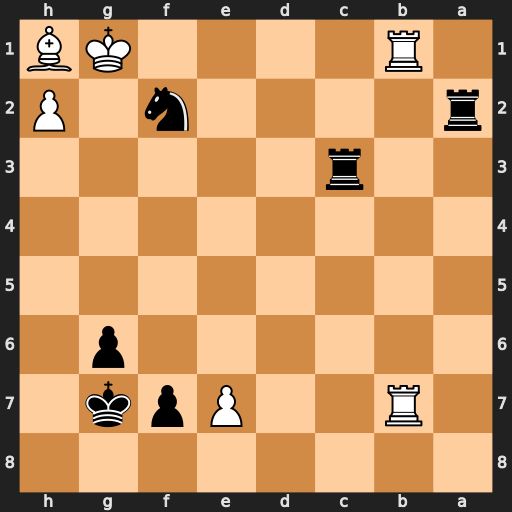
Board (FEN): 8/1R2Ppk1/6p1/8/8/2r5/r4n1P/1R4KB
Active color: b
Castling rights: -
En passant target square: -
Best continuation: Nh3+ Kf1 Rf2+ Ke1 Re3+